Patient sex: F
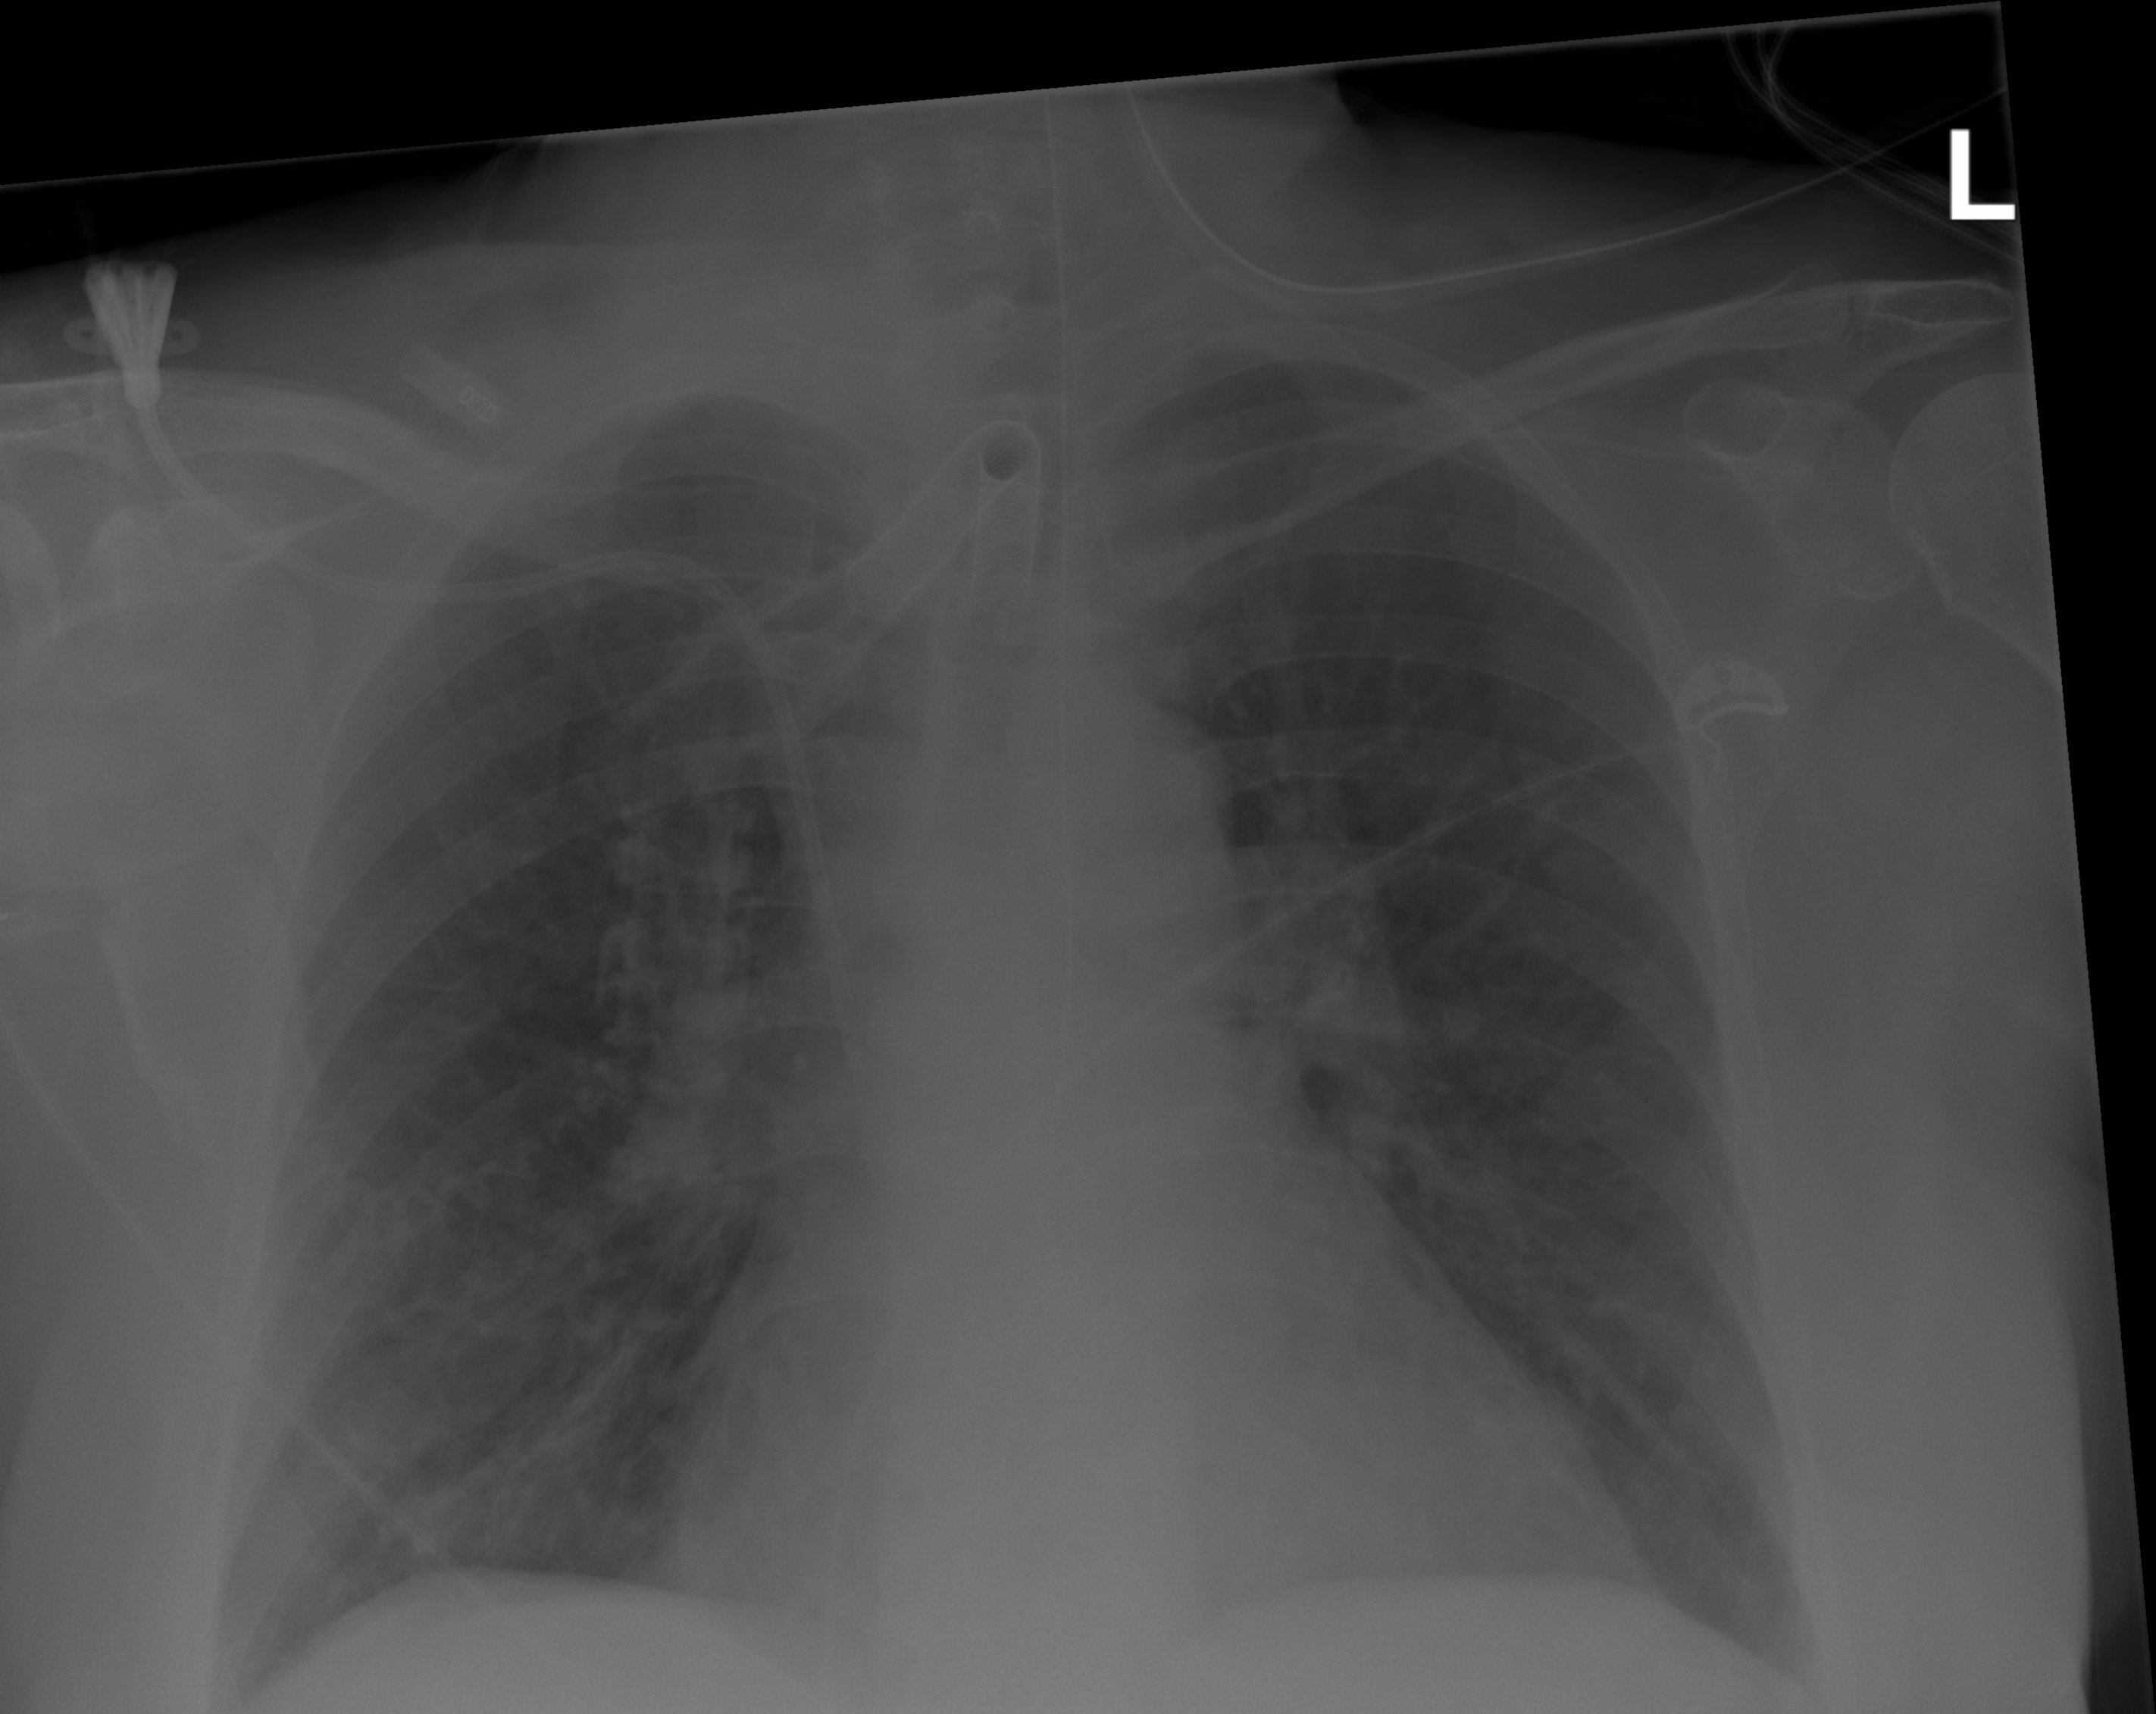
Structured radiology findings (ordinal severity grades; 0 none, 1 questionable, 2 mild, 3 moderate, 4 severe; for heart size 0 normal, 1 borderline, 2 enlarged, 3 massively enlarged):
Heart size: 2
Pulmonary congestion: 2
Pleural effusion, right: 0
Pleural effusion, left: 0
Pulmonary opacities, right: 2
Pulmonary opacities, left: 0
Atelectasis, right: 0
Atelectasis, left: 0